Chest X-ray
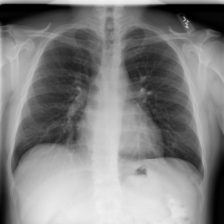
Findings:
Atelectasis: negative
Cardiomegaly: negative
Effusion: negative
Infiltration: negative
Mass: negative
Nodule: negative
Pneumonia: negative
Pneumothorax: negative
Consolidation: negative
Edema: negative
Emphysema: negative
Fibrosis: negative
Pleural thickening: negative
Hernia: negative